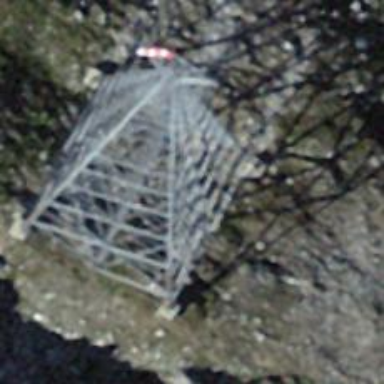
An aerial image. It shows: Pylon for aerialway.